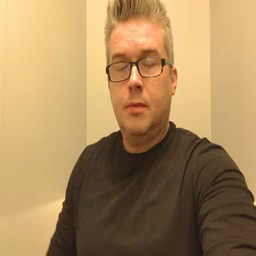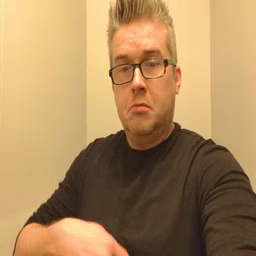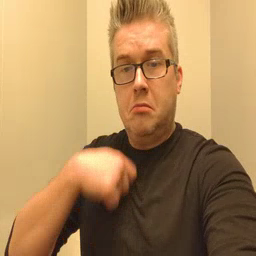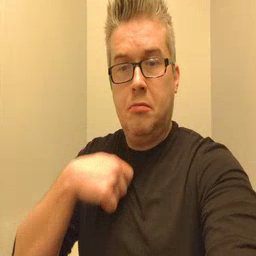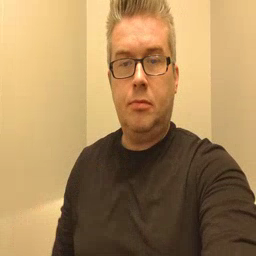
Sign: zipper